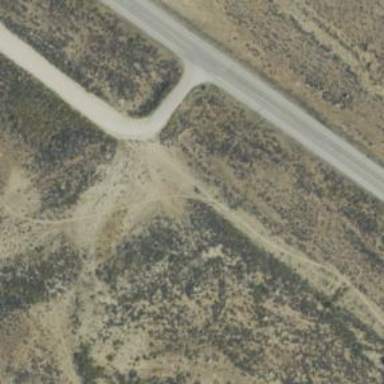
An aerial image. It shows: Singletrack path.